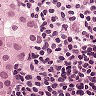
Metastatic tissue present: yes